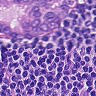
Metastatic tissue present: yes